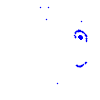
Particle: pion